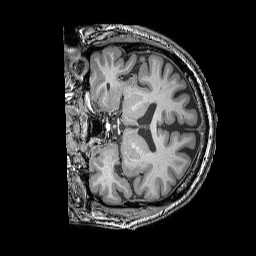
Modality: T1w
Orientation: coronal
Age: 58
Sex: male
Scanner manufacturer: siemens
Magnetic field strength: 3 T
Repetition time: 2.25 s
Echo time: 0.00411 s